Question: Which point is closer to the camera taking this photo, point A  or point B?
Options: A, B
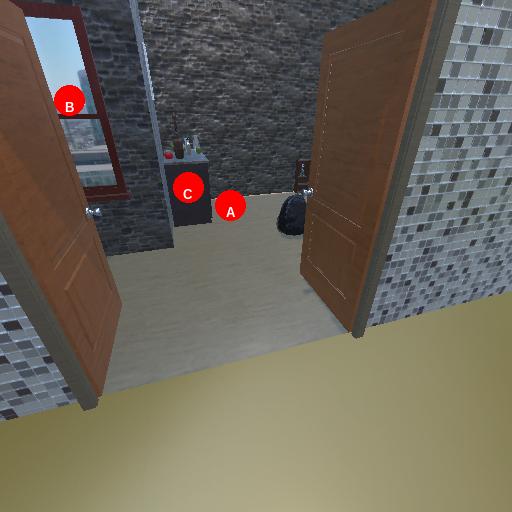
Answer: A